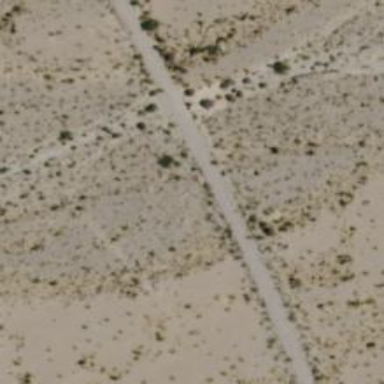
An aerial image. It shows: Historic road track.